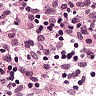
Metastatic tissue present: no